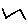
Label: zigzag